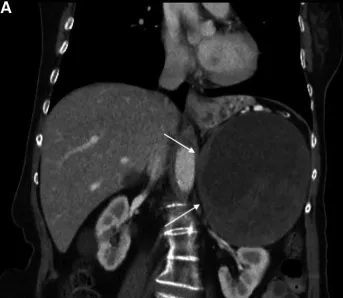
(A) left adrenal schwannoma in the coronal plane of the CT scan. The cystic necrotic component can be seen in this imaging study. The schwannoma was shown by a white arrow.
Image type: radiology (ct)